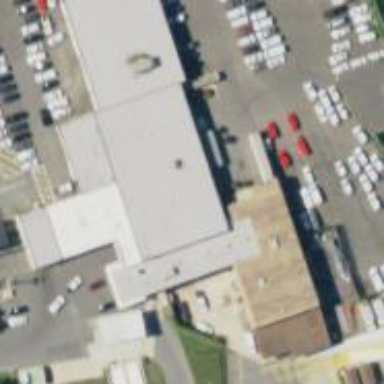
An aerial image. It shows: Public building.